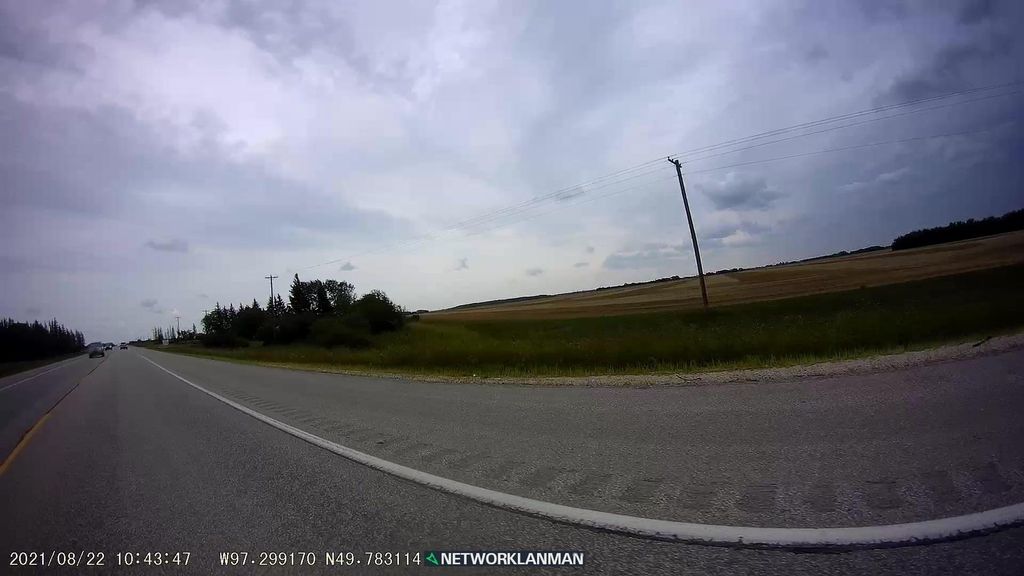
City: winnipeg